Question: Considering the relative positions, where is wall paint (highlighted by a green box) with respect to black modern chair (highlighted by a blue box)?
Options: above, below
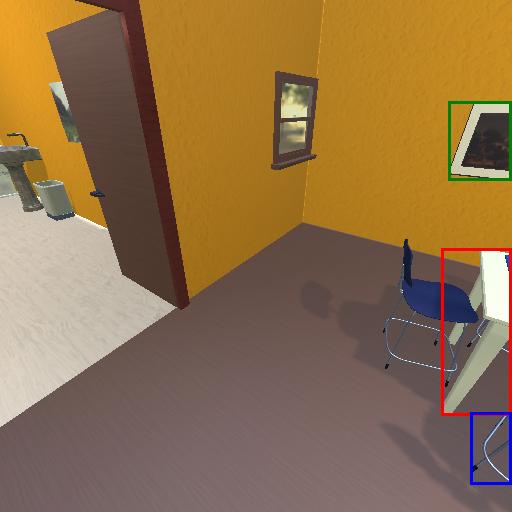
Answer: above